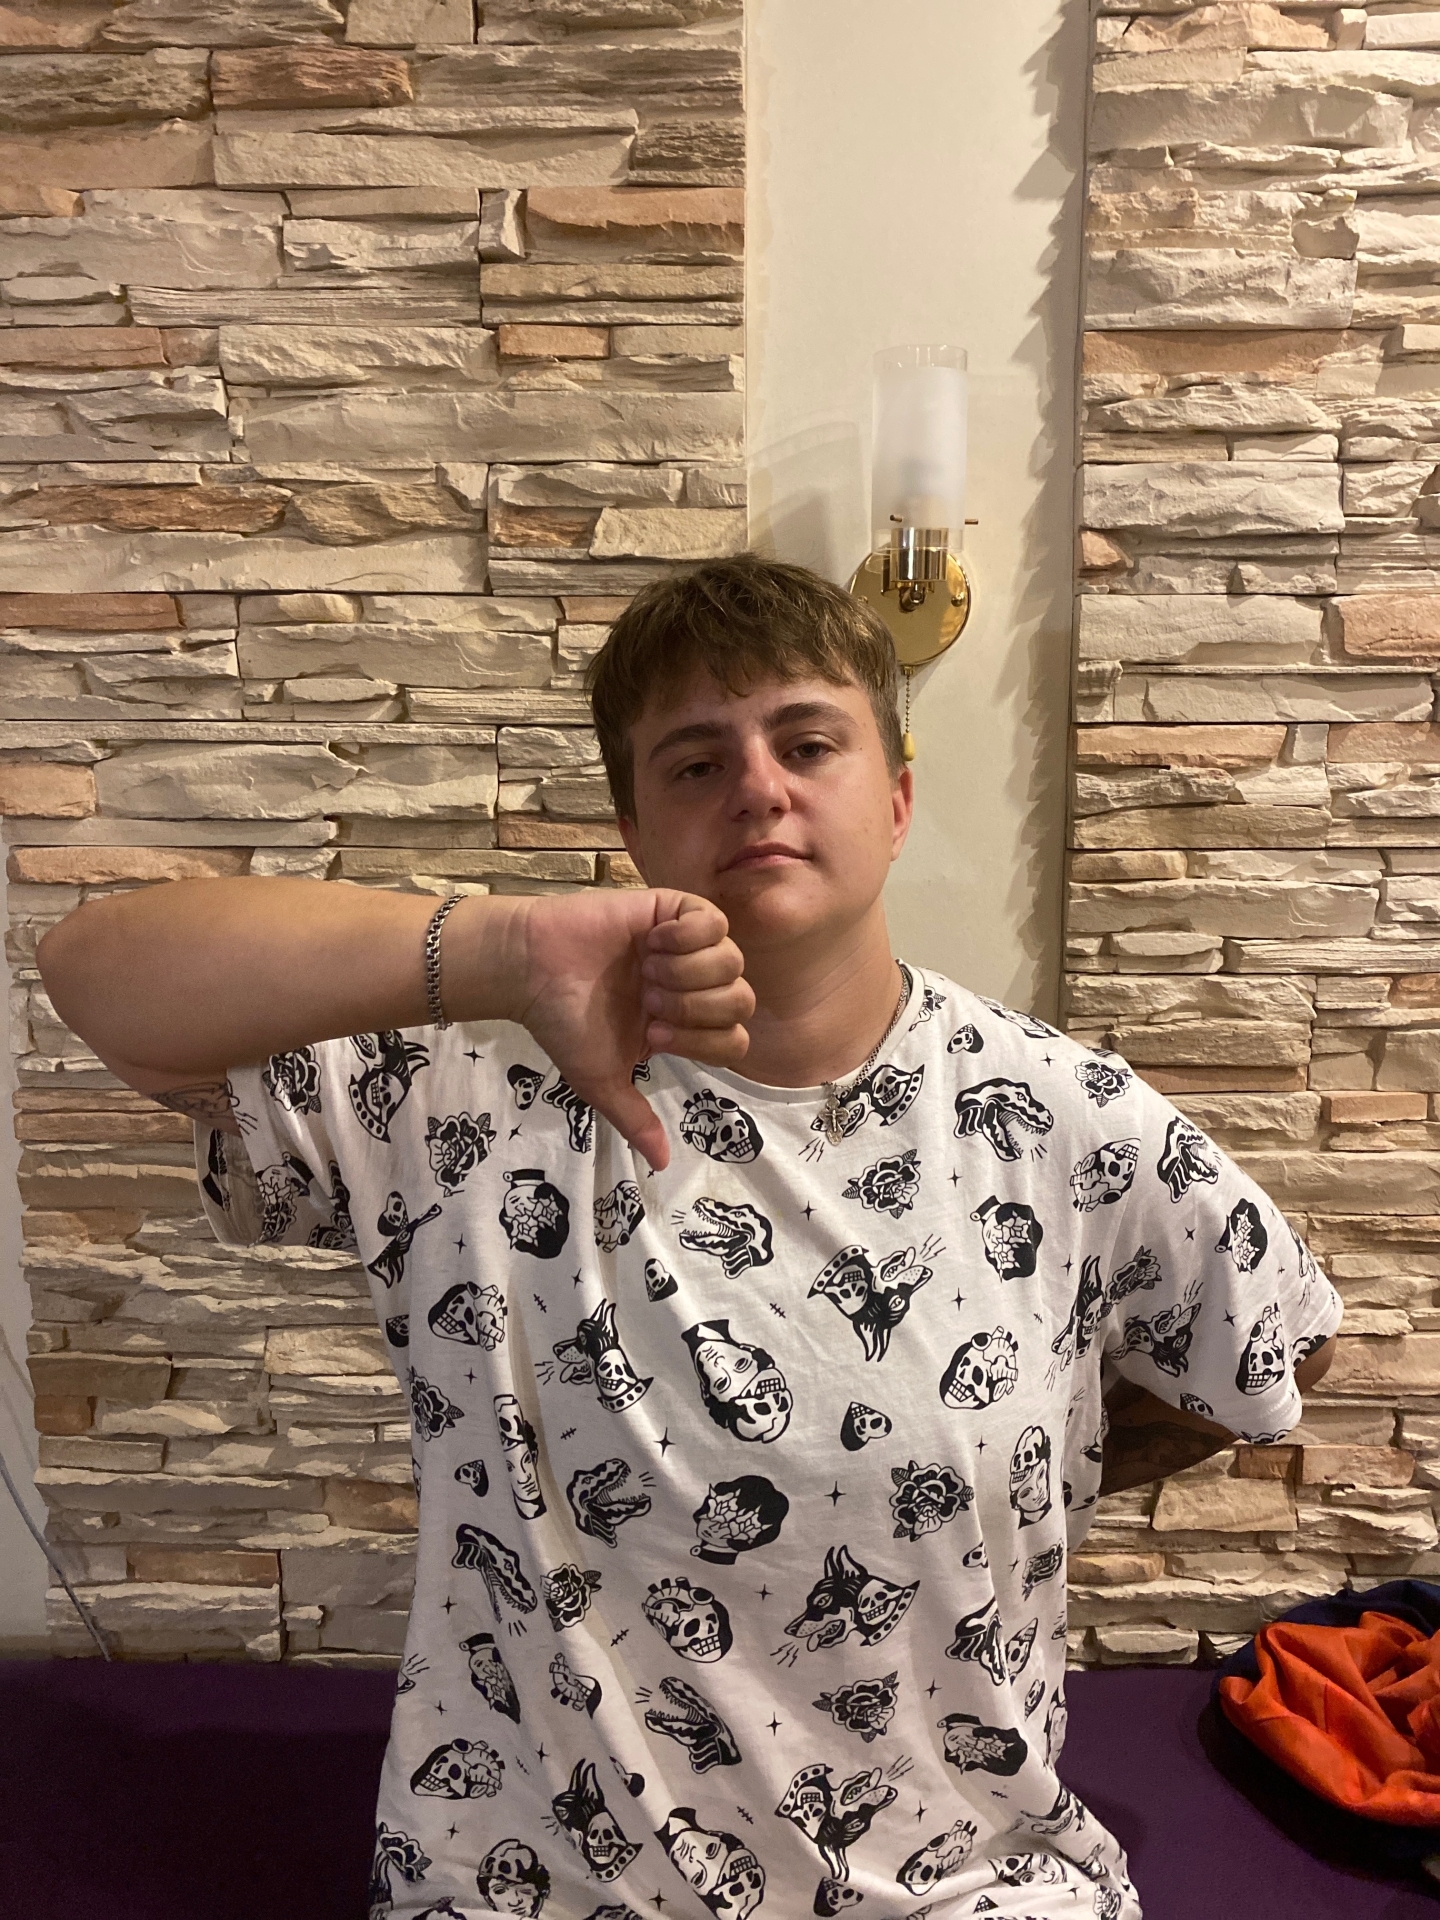
Label: clear